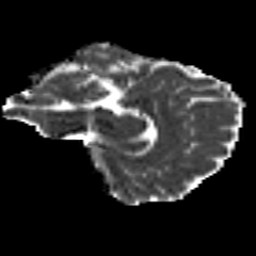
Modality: MD
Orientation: sagittal
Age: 20
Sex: female
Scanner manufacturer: siemens
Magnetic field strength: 3 T
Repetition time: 8.8 s
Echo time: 0.085 s